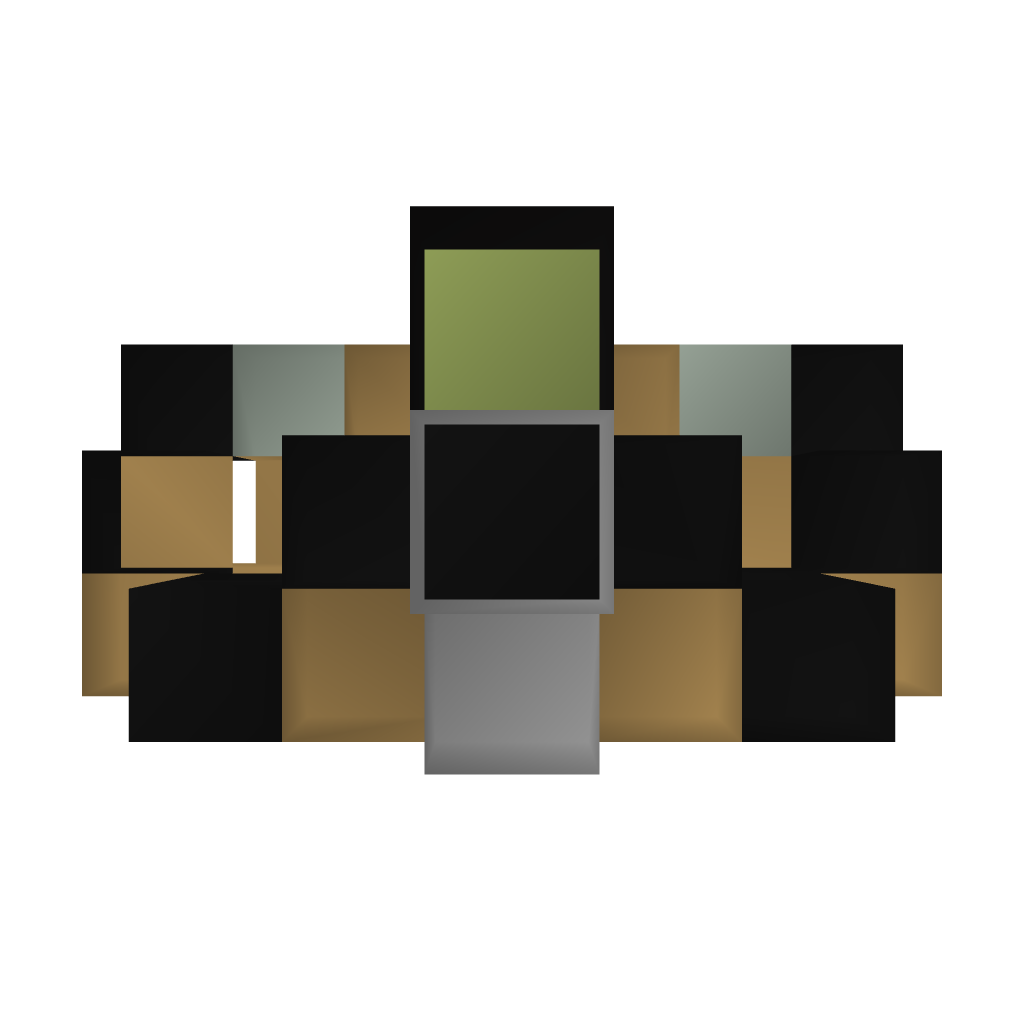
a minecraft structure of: Food Machine